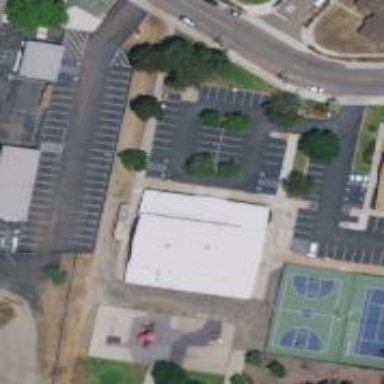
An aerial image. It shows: Recreation center.